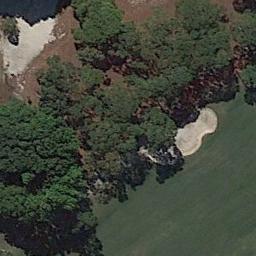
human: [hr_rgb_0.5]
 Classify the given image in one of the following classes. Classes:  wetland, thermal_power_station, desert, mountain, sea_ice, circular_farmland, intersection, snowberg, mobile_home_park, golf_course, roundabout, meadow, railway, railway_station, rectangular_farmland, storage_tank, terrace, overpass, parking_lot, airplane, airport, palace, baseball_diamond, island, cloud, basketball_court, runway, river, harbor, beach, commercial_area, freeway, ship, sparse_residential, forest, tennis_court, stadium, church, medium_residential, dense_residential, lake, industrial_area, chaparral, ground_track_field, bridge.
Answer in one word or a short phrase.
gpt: golf_course